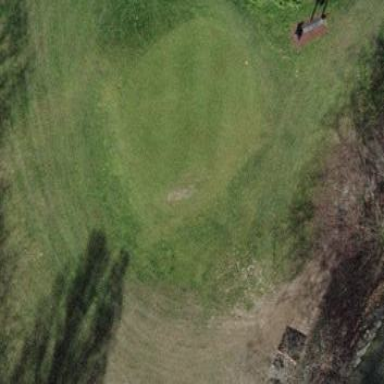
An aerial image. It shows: Golf tee.